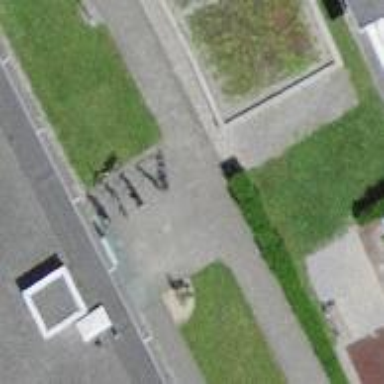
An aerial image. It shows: Bicycle parking area.